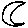
Label: moon